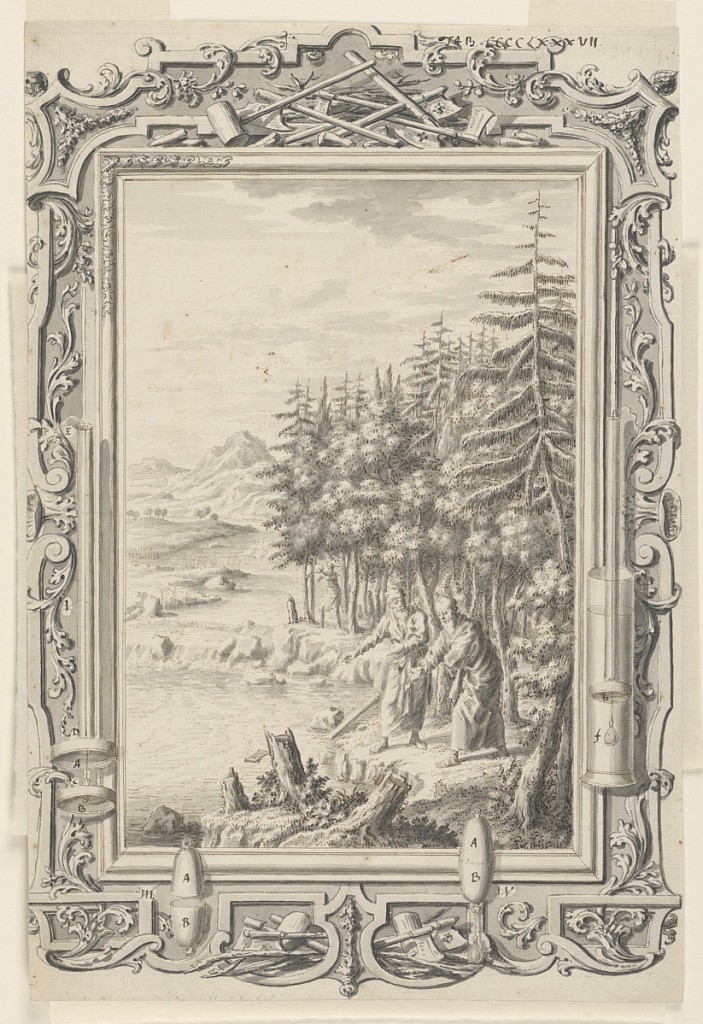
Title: Drawing
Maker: Johann Melchior Füssli, Swiss, 1677–1736
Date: before 1731
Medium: Brush and gray wash, pen and brown ink on cream laid paper
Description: Vertical rectangle. Nearly the entire frame is shown, having letters and figures inscribed. The latter are crossed out with pencil. The lines have been incised.